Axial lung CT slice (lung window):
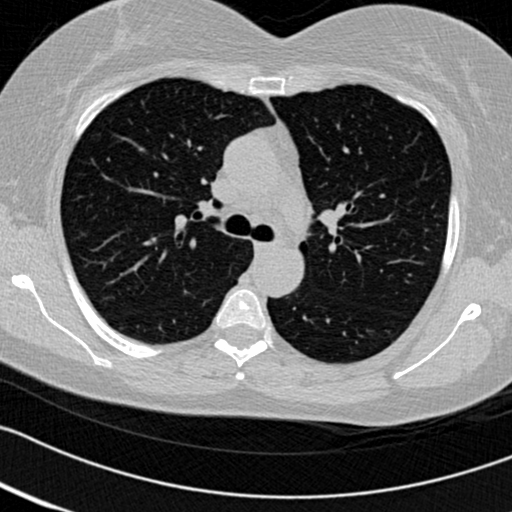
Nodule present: no